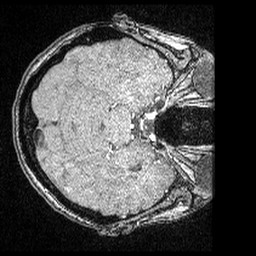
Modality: angio
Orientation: axial
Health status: ill
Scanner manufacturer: siemens
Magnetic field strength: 3 T
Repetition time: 0.022 s
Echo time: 0.00395 s